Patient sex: M
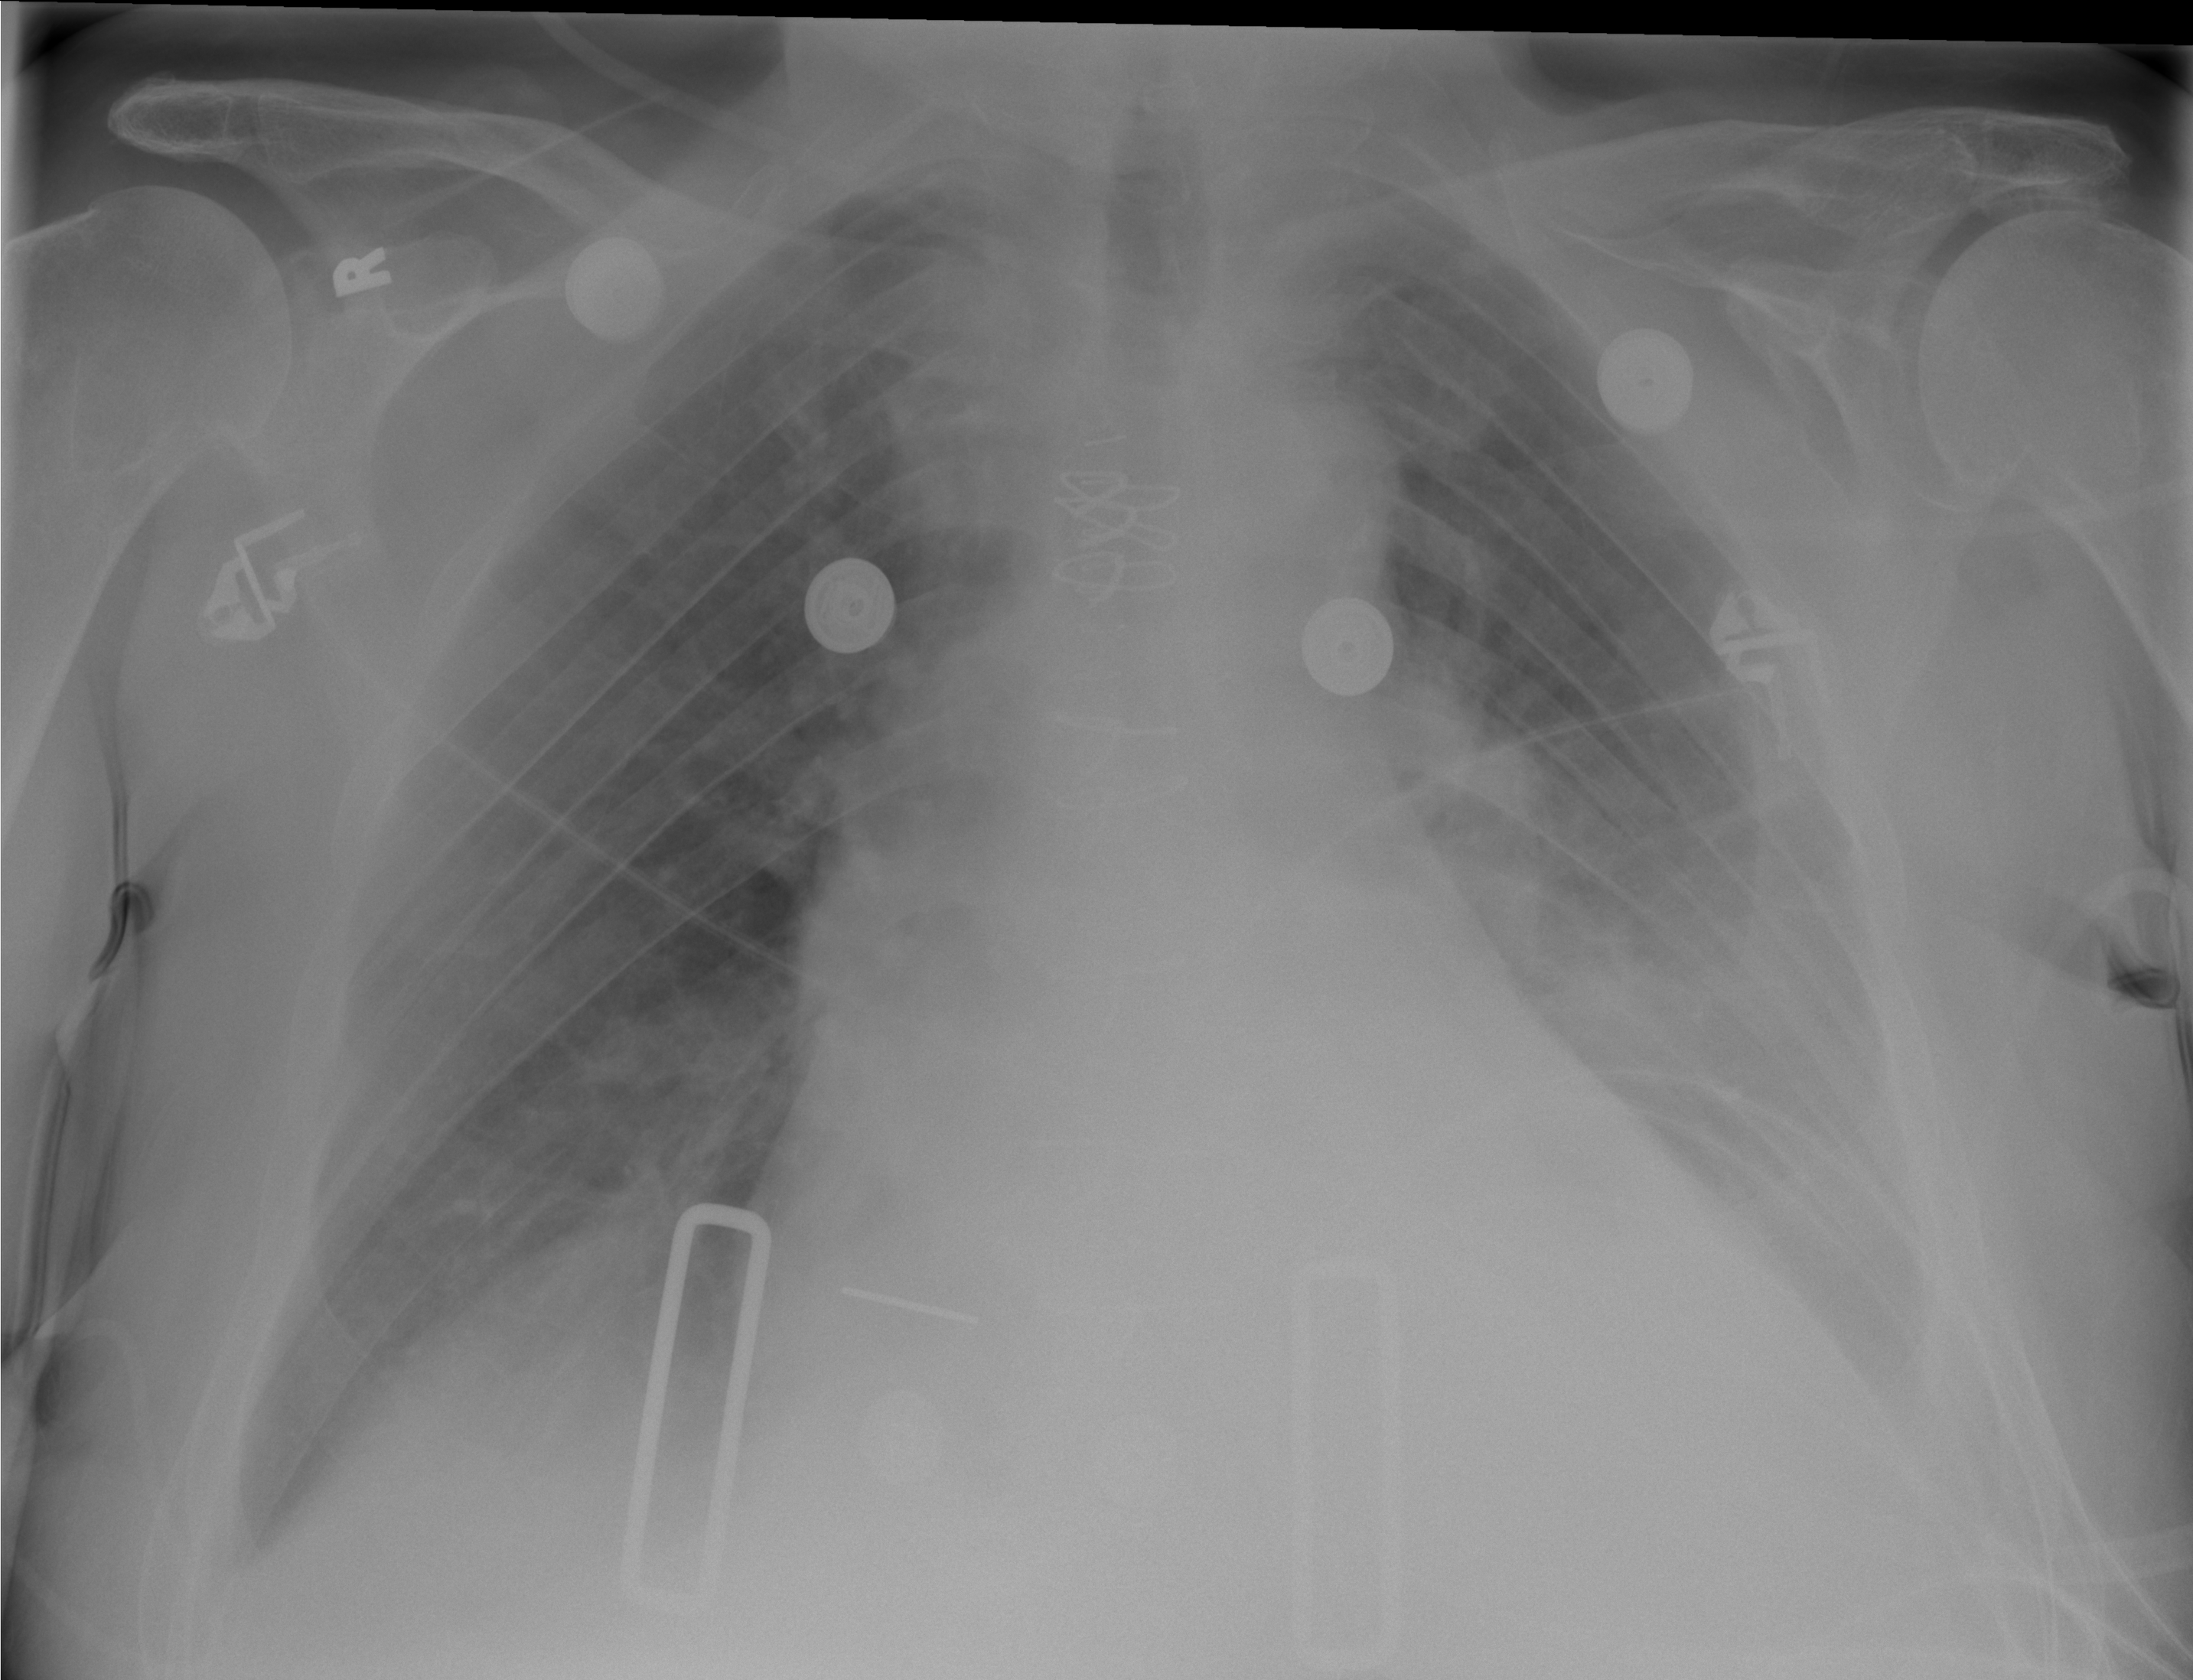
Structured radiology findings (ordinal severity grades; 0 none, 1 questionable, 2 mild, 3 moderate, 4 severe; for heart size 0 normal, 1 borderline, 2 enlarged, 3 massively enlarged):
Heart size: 2
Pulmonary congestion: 2
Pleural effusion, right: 1
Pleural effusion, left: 2
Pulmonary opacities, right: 0
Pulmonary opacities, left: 2
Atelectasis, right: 2
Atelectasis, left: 2